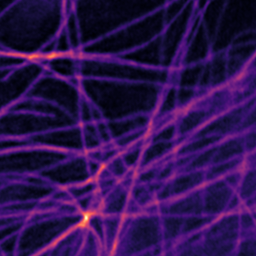
Label: Super-resolution Microtubules image